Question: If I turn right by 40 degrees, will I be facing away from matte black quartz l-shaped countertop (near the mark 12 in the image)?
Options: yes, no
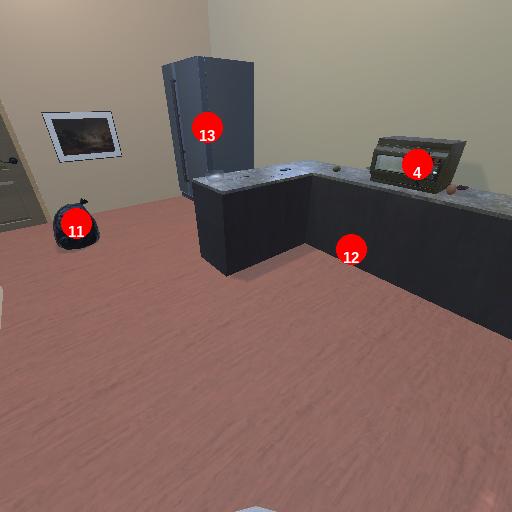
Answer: yes